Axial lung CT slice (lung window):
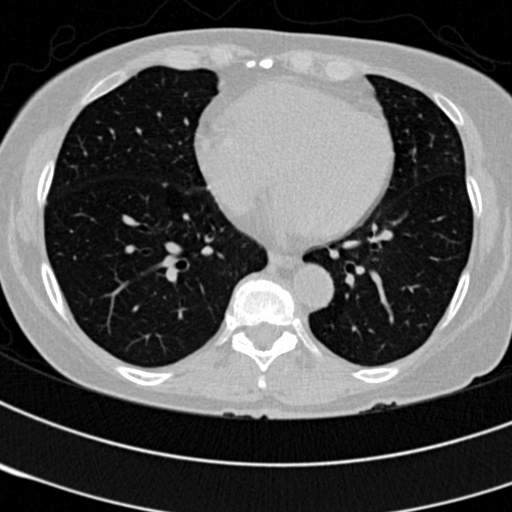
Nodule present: no